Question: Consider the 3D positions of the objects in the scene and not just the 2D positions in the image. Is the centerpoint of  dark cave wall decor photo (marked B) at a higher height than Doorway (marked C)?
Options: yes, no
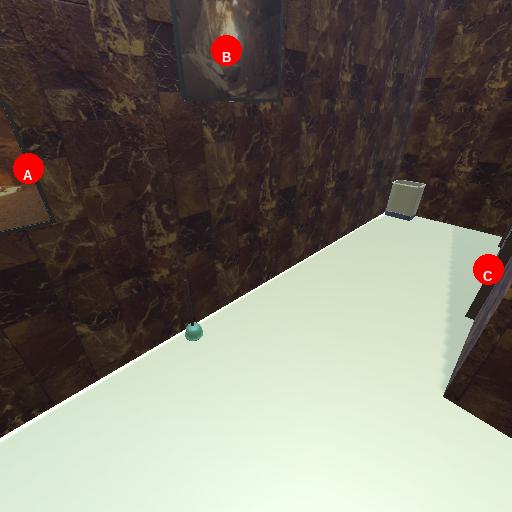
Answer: yes